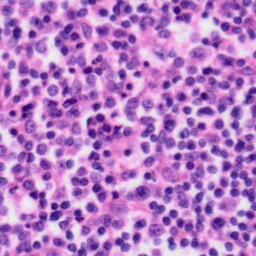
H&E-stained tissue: Tonsil